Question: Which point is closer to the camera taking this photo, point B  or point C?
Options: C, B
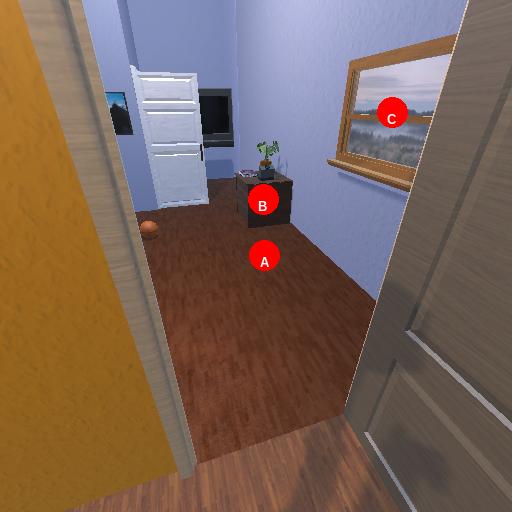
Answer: C